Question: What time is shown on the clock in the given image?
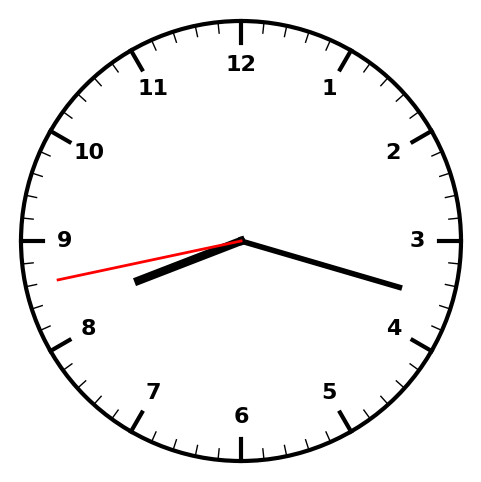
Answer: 08:17:43